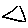
Label: triangle